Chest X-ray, AP view. Patient: 33 years old, sex F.
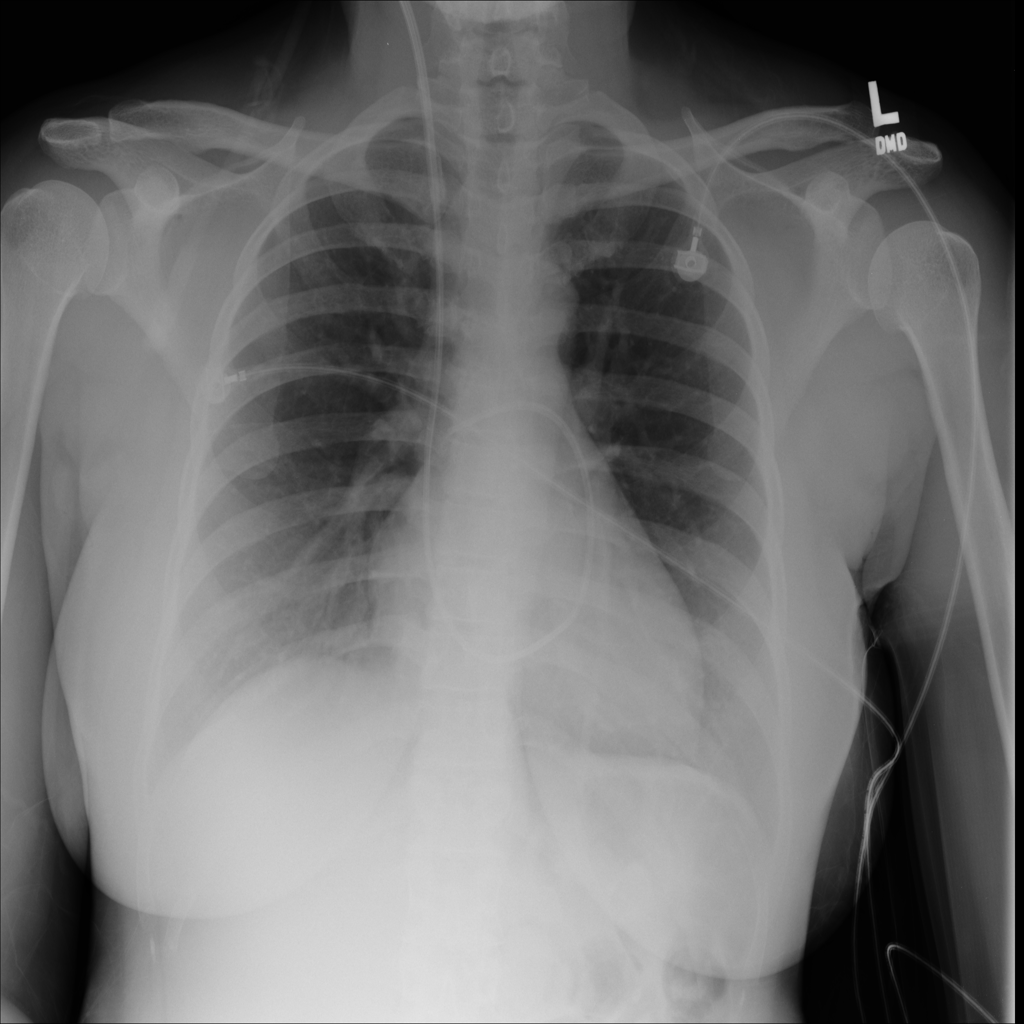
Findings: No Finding